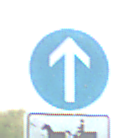
Verkehrszeichen: VorgeschriebeneFahrtrichtungGeradeaus
Zusatzzeichen unten: MehrspurigeFahrzeugeFrei9
Umgebung: Outdoor, Nature
Tageszeit: MorningAfternoon
Wetter: PartlyCloudy
Licht: Natural
Jahreszeit: NotSpecified
Kontrast: HighContrast